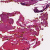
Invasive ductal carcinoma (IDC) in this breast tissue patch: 0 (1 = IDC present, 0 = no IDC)